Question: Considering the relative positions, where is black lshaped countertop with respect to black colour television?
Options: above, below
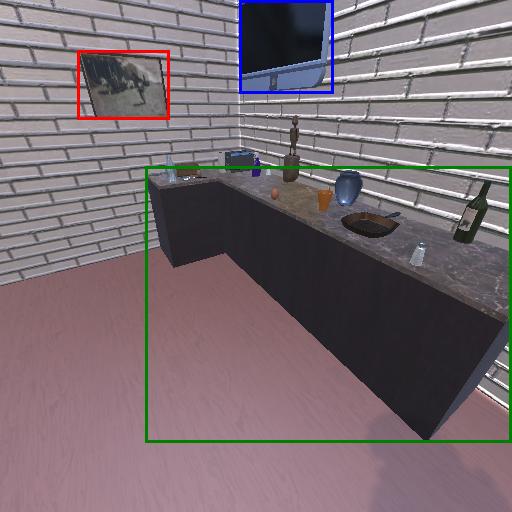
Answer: above